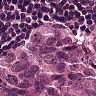
Metastatic tissue present: yes